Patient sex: M
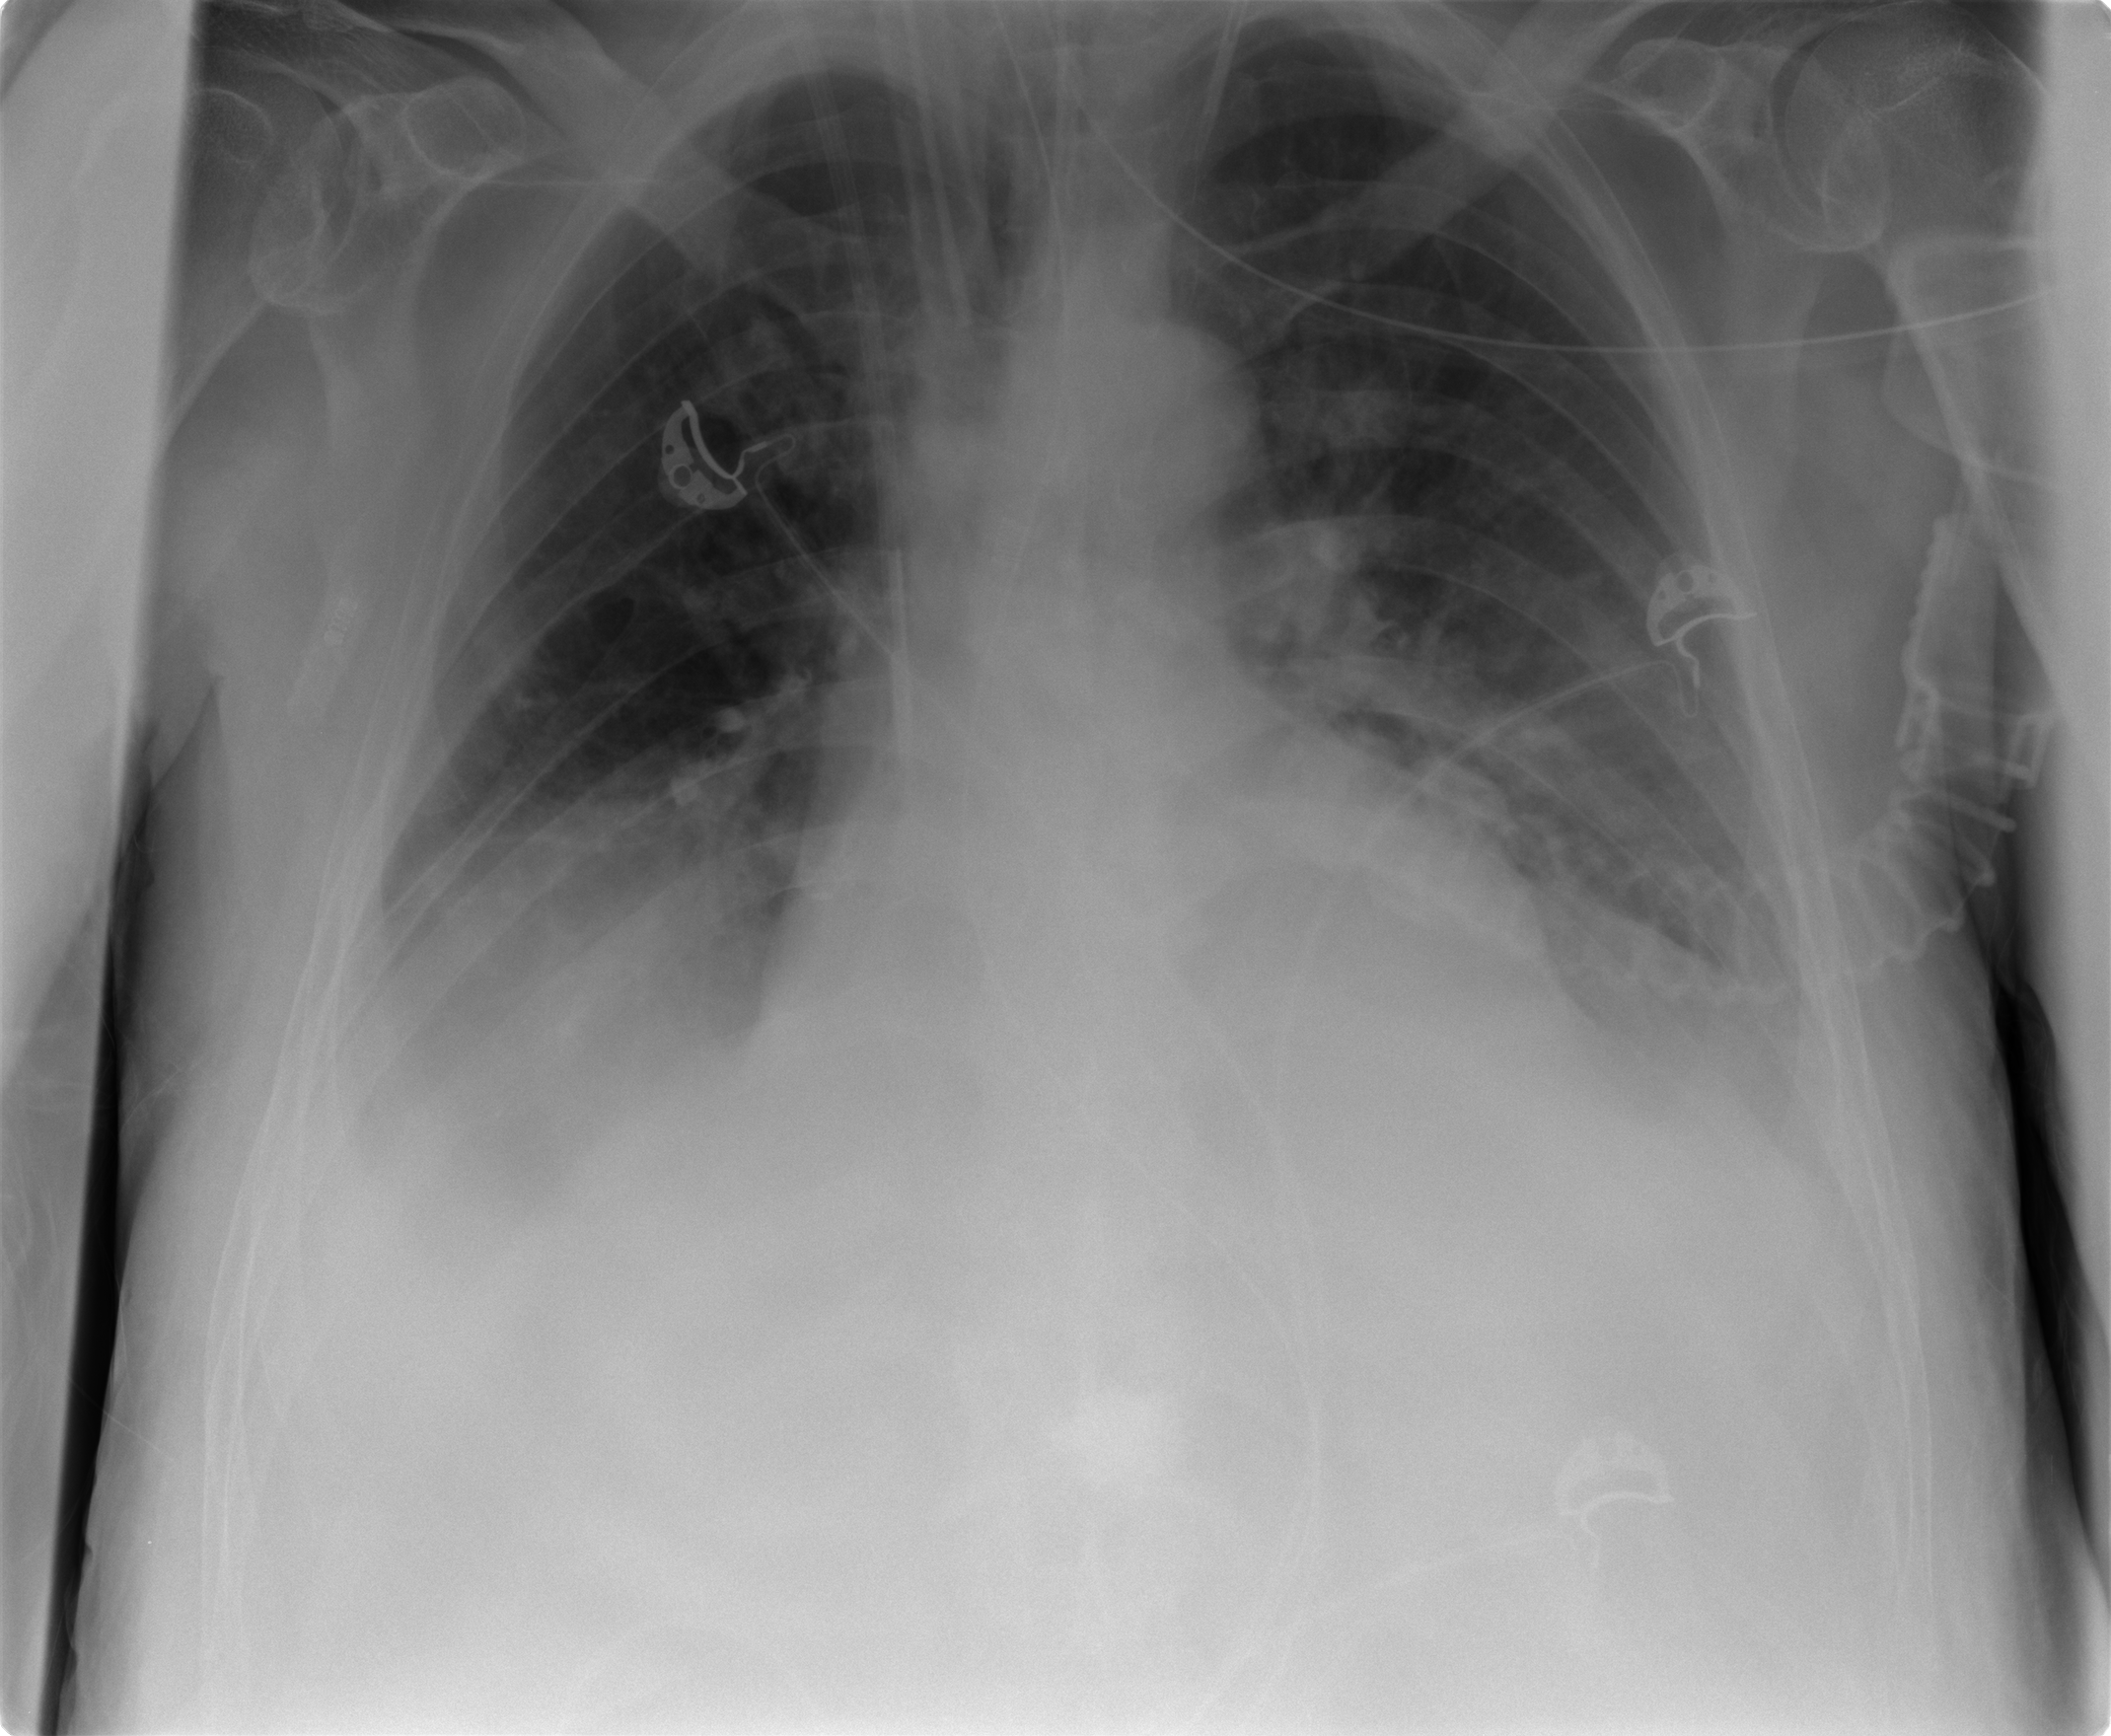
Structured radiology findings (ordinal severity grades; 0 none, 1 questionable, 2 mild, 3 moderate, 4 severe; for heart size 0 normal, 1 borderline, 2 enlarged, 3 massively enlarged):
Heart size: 2
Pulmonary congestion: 2
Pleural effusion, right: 2
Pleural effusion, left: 2
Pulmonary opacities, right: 0
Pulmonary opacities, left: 2
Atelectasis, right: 2
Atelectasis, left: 2